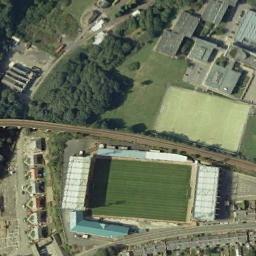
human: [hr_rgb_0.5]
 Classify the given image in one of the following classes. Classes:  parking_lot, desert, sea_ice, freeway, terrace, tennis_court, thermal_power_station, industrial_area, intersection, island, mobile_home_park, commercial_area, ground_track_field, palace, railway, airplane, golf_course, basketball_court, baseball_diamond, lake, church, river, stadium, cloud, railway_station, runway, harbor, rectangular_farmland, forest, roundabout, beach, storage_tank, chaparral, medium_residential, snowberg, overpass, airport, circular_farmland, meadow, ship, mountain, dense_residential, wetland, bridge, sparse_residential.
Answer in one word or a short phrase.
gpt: stadium